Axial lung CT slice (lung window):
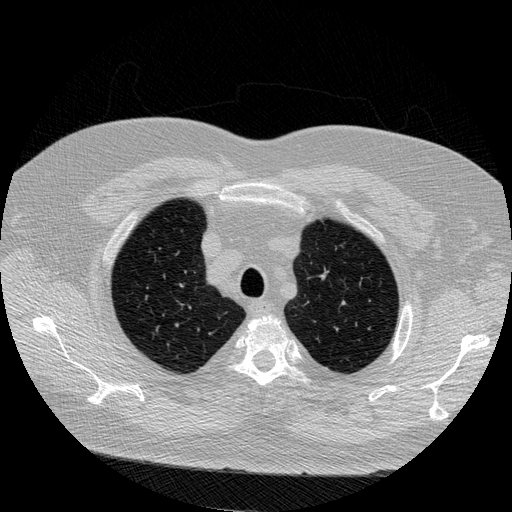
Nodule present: no